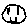
Label: smiley face